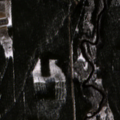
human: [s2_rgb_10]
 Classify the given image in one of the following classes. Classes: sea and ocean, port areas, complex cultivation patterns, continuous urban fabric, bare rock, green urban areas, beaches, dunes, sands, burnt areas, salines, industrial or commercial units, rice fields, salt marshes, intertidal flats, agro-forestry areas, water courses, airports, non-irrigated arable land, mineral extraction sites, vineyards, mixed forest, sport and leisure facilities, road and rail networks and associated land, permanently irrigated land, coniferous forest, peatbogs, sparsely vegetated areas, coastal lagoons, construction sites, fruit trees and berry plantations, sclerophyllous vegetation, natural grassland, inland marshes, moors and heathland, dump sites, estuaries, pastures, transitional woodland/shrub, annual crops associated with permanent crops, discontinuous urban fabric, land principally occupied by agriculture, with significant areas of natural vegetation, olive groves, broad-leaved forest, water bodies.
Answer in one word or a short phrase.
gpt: coniferous forest, mixed forest, transitional woodland/shrub